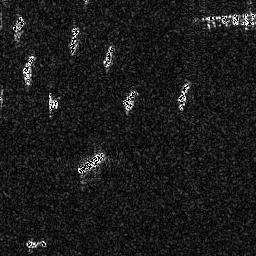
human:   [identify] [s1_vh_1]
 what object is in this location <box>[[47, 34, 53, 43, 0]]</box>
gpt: <ref>1 small ship at the center</ref>

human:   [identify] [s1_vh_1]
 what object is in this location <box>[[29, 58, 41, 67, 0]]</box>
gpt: <ref>1 medium ship at the center</ref>

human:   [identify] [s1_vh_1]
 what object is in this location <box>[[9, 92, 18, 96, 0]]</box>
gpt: <ref>1 small ship at the bottom left</ref>